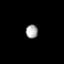
Tissue: skin
Cell type: Epithelial cells
Senescence score: 0.265
Nuclear area (px): 159
Mean DAPI intensity: 167.302